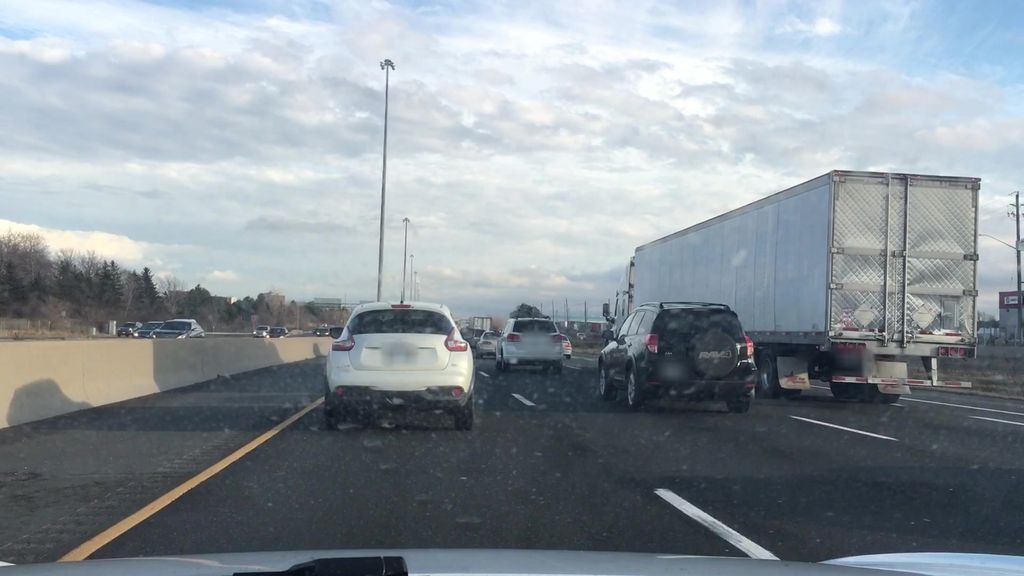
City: hamilton